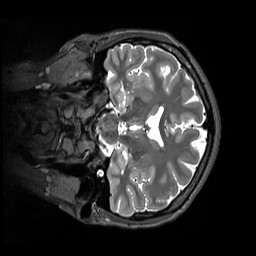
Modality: T2w
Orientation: coronal
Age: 22
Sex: female
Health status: healthy
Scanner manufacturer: siemens
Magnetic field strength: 3 T
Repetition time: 3.2 s
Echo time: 0.412 s